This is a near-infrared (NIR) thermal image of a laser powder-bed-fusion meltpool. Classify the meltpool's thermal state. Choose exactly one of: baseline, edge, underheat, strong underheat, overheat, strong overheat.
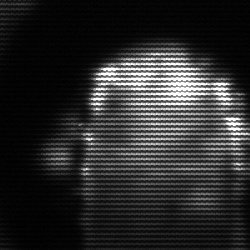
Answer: baseline